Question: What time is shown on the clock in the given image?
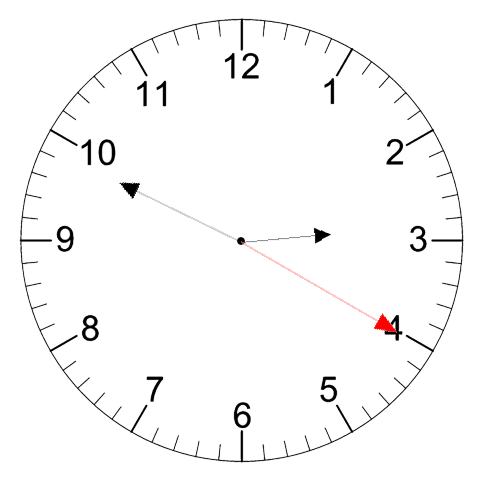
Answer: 02:49:20